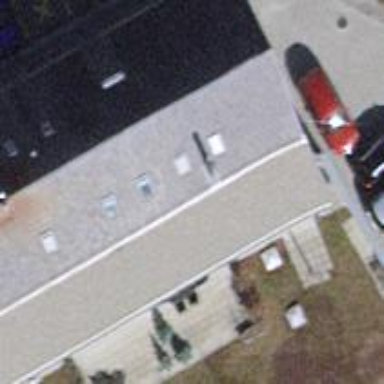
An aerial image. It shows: Veterinary facility.